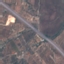
Land use / land cover: Highway